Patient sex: M
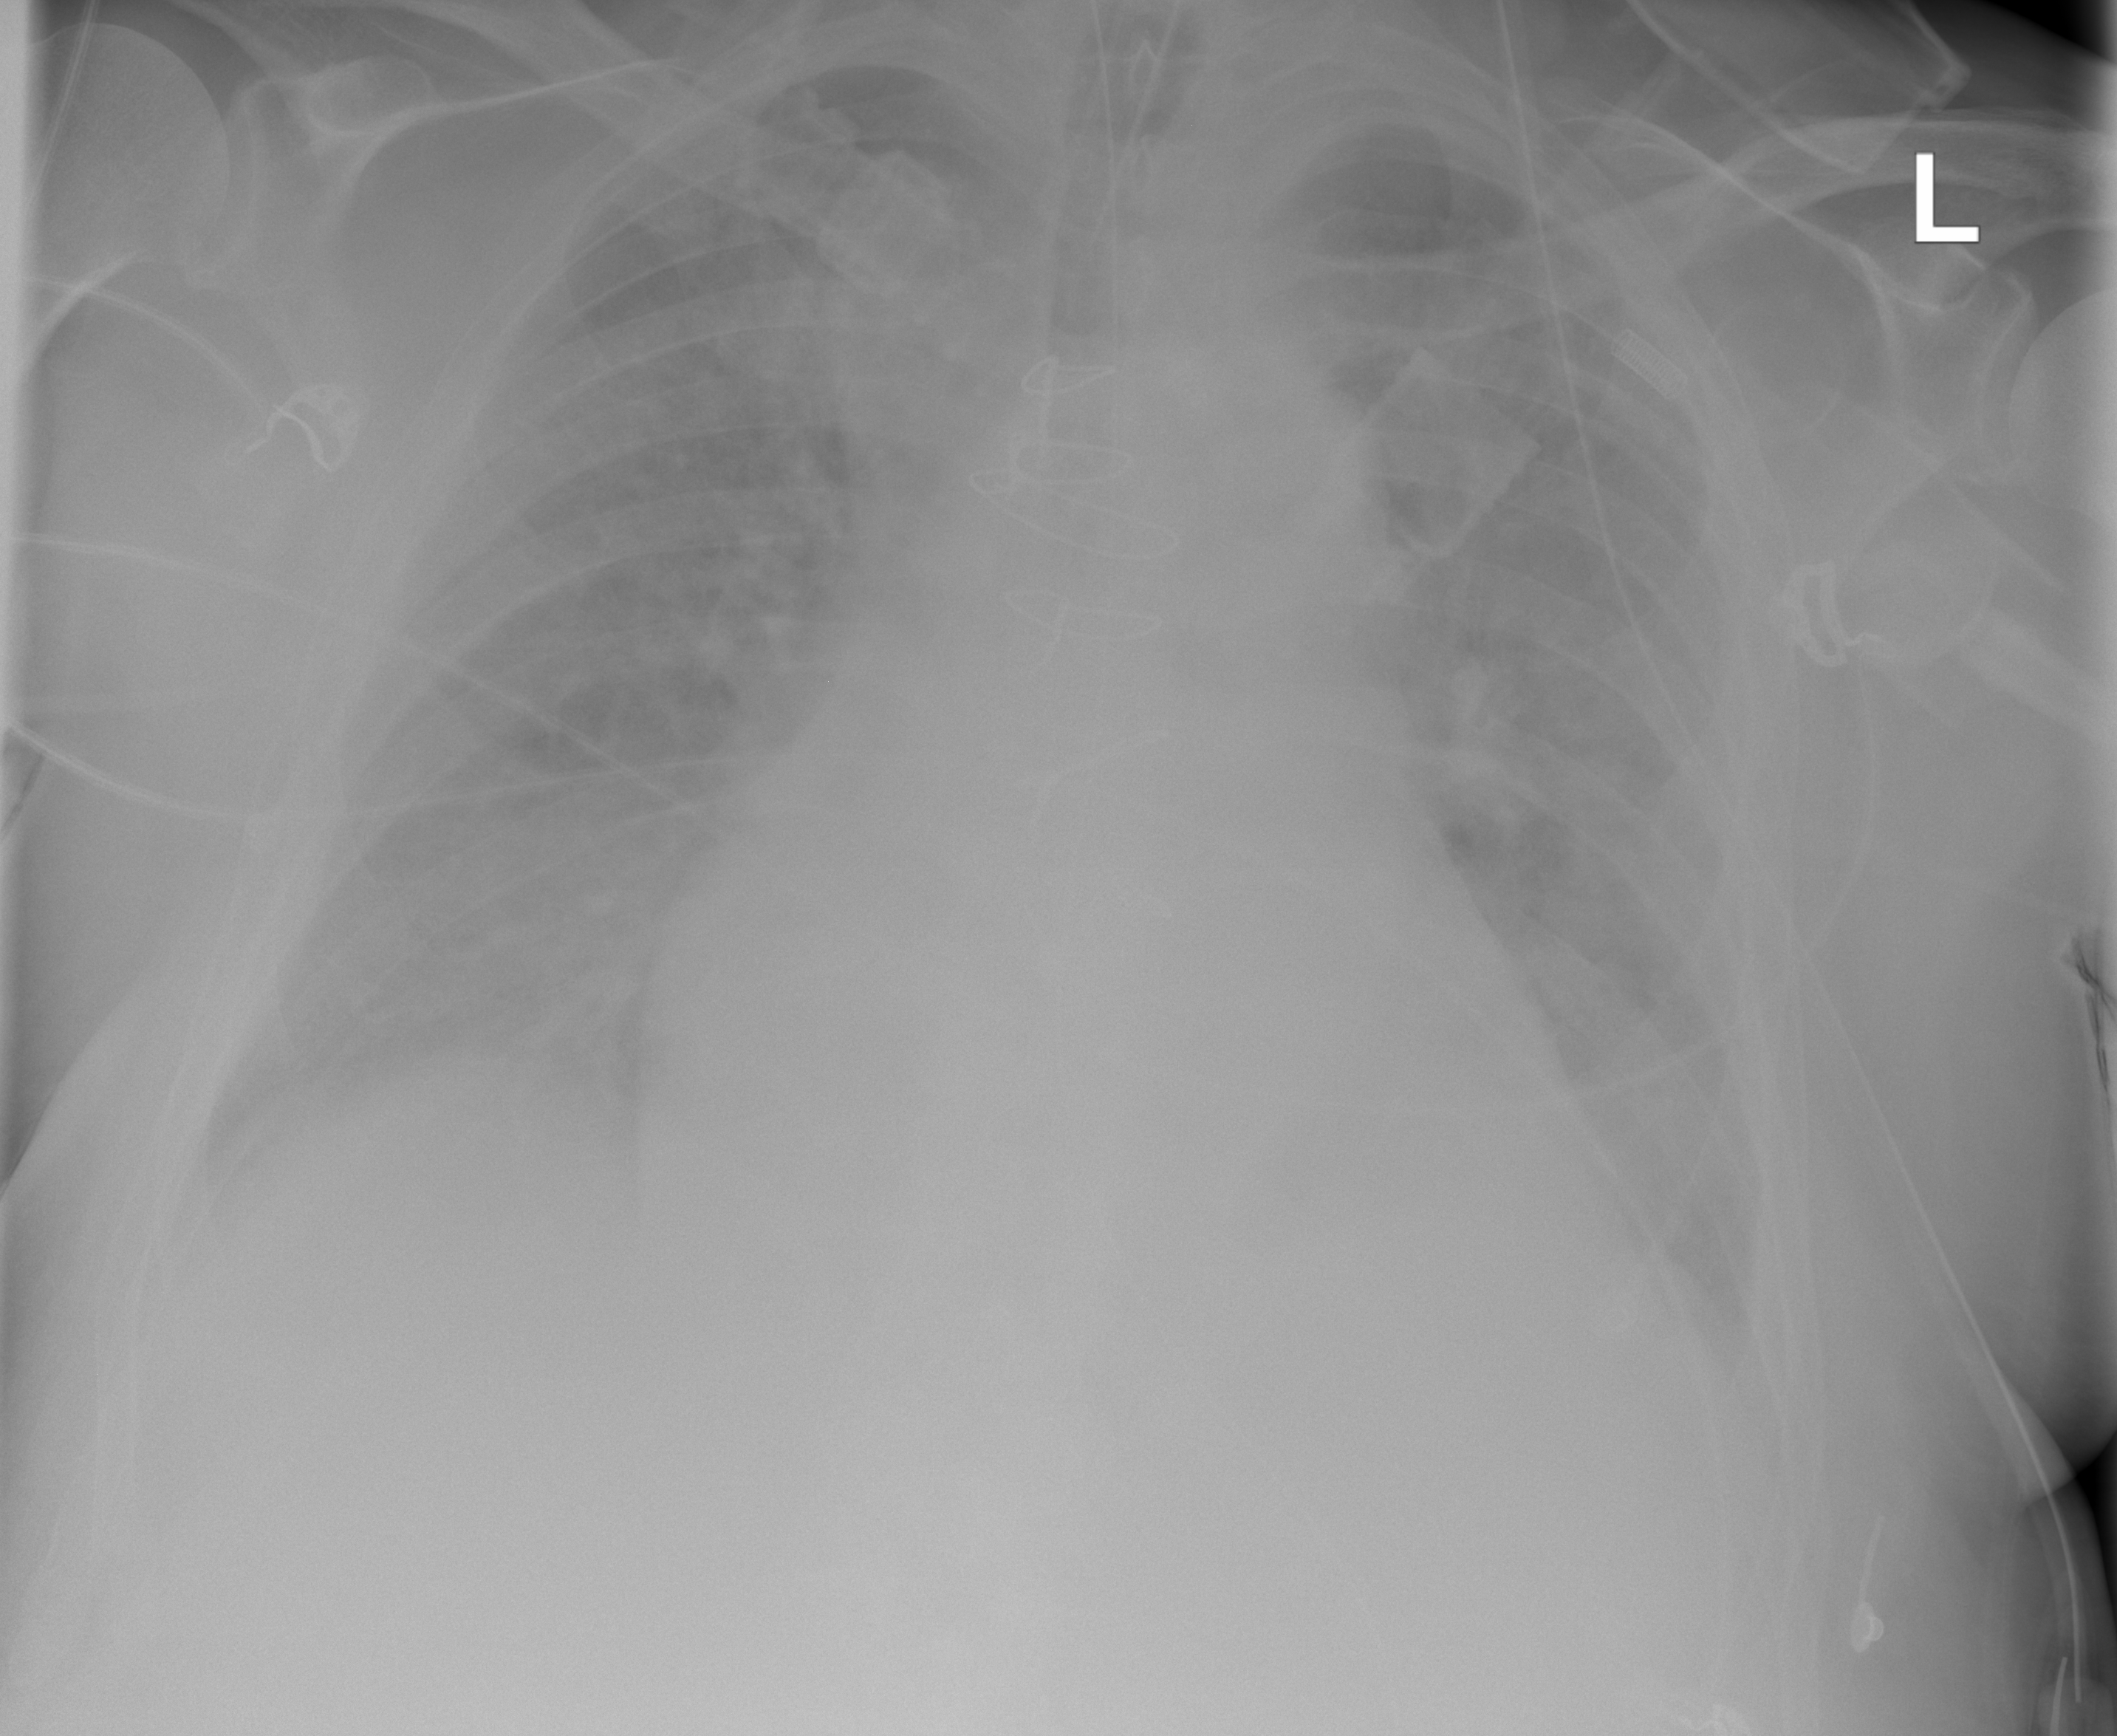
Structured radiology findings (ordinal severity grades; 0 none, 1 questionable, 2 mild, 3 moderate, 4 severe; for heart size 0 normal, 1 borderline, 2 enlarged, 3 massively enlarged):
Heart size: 2
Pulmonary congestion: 2
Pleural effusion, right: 2
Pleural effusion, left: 2
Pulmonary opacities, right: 2
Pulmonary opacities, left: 2
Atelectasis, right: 2
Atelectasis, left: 2